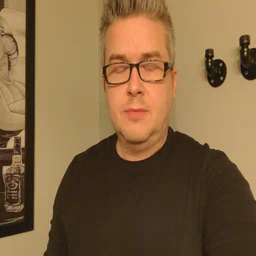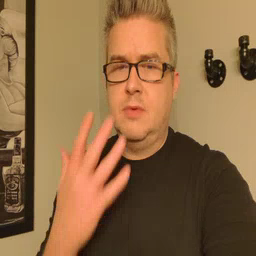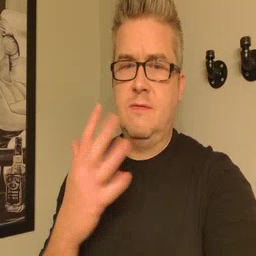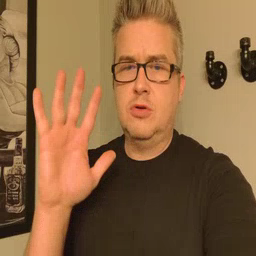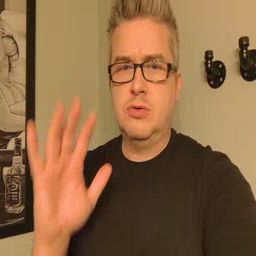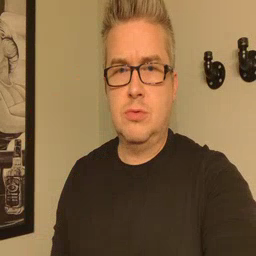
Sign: finish